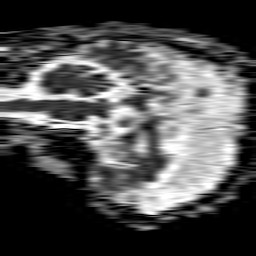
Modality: ADC
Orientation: sagittal
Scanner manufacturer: philips
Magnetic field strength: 1.5 T
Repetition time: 4.6 s
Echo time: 0.08941 s